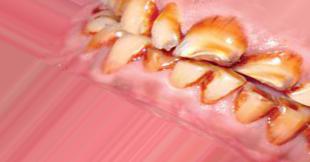
Condition: Tooth Discoloration